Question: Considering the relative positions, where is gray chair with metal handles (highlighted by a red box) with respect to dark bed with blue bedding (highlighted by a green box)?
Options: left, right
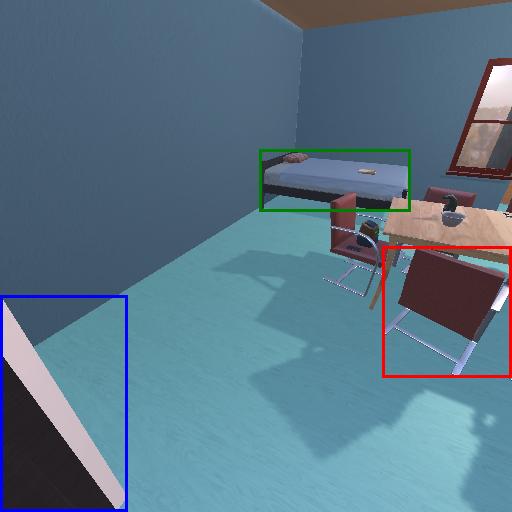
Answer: left